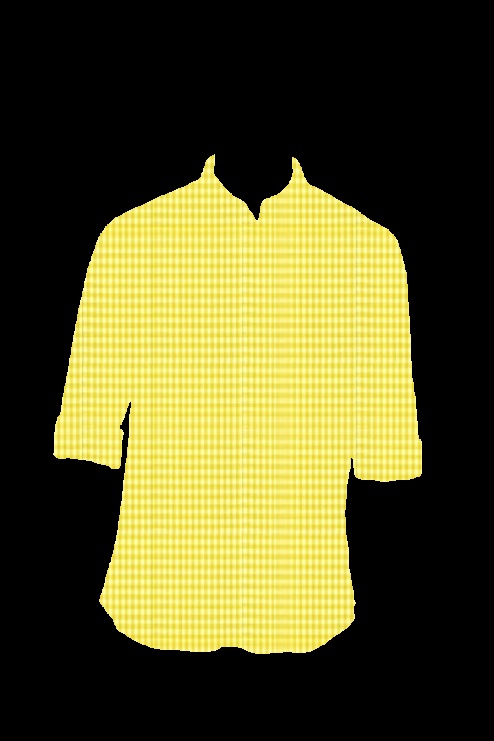
yellow gingham tee